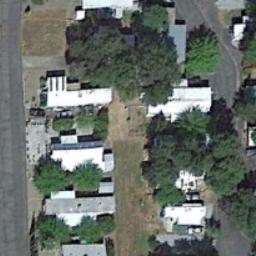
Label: mobile_home_park